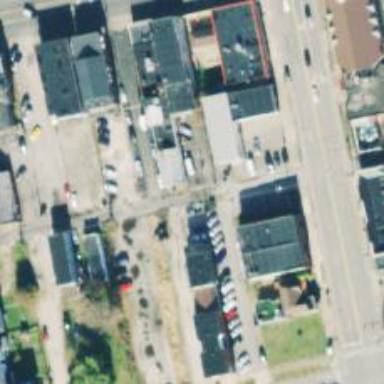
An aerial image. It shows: Alleyway designated as service road.